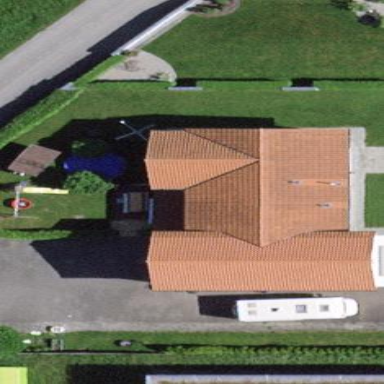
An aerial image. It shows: Simple and straightforward house.